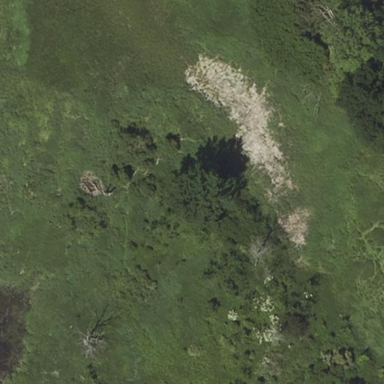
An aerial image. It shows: Broadleaved woodland area.